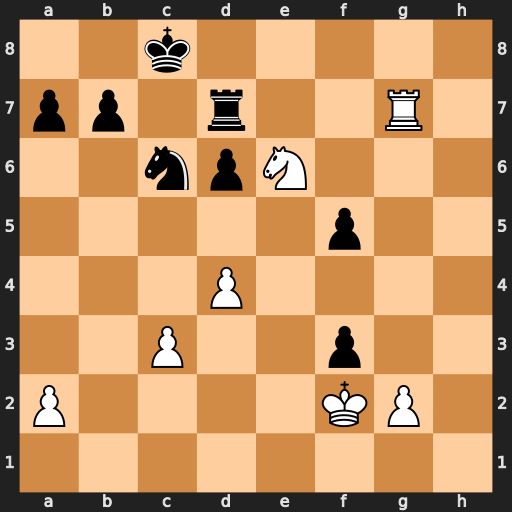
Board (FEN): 2k5/pp1r2R1/2npN3/5p2/3P4/2P2p2/P4KP1/8
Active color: w
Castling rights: -
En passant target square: -
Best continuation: Rg8+ Rd8 Nxd8